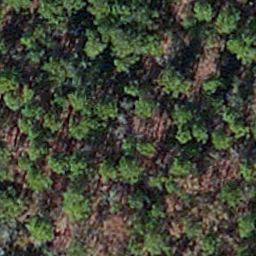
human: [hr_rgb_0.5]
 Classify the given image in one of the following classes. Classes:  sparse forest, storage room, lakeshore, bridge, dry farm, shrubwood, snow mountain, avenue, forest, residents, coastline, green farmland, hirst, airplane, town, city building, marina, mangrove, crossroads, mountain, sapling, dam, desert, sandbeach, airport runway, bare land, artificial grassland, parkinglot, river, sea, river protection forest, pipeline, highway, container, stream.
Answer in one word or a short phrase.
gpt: sapling